Field crop: maize
Growth stage: 2
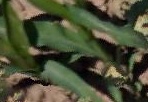
Species: maize